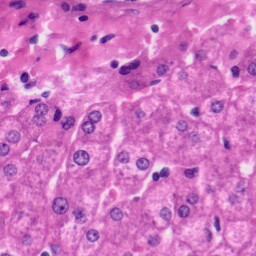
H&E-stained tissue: Liver